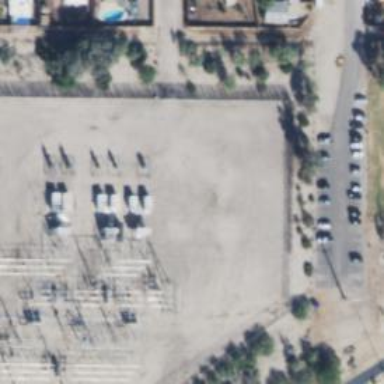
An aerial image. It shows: Switch used for power control.